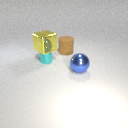
small cyan metal cylinder below large yellow metal cube